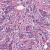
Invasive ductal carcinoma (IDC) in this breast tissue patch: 1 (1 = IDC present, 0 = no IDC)